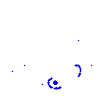
Particle: pion